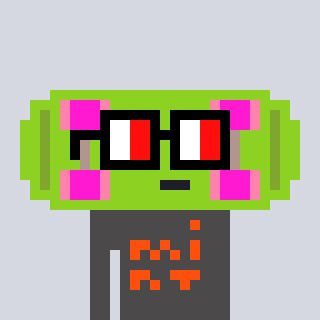
a pixel art character with square glasses with black frames and red eyes, a skateboard-shaped head and a grayscale-colored body on a cool background